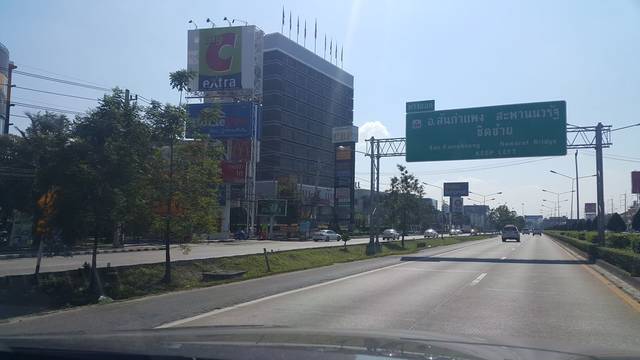
Region: Thailand
Coordinates: 18.798, 99.021